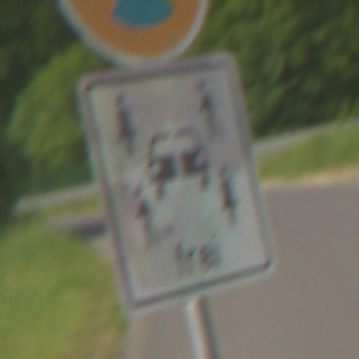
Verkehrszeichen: CarsharingfahrzeugeFrei
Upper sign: AbsolutesHalteverbot
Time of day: Midday
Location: Outdoor (RoadRail)
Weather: PartlyCloudy
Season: NotSpecified
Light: Natural